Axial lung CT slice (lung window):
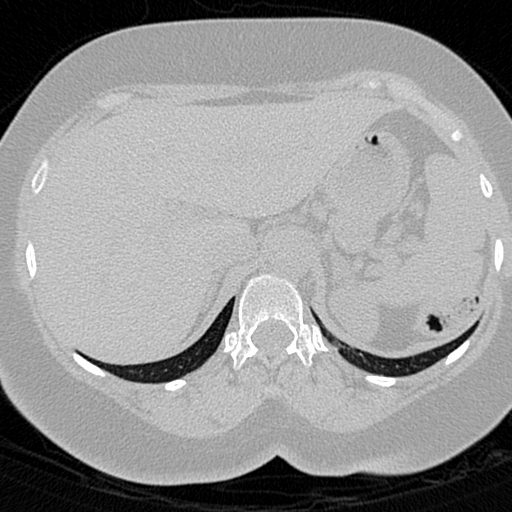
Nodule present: no